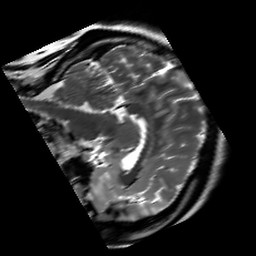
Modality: T2w
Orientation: sagittal
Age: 24
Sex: female
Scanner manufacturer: siemens
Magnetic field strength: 3 T
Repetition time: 7 s
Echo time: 0.09 s